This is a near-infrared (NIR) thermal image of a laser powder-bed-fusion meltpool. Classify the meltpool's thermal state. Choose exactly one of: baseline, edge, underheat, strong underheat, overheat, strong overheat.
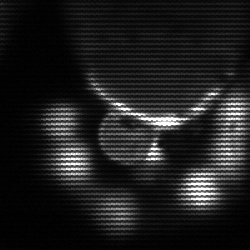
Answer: baseline